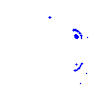
Particle: electron